Interaction volume radius: 5 \u00c5
Interaction volume height: 30 \u00c5
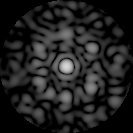
Disorder parameter: 0.7607